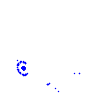
Particle: kaon